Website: home-depot
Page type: review-order
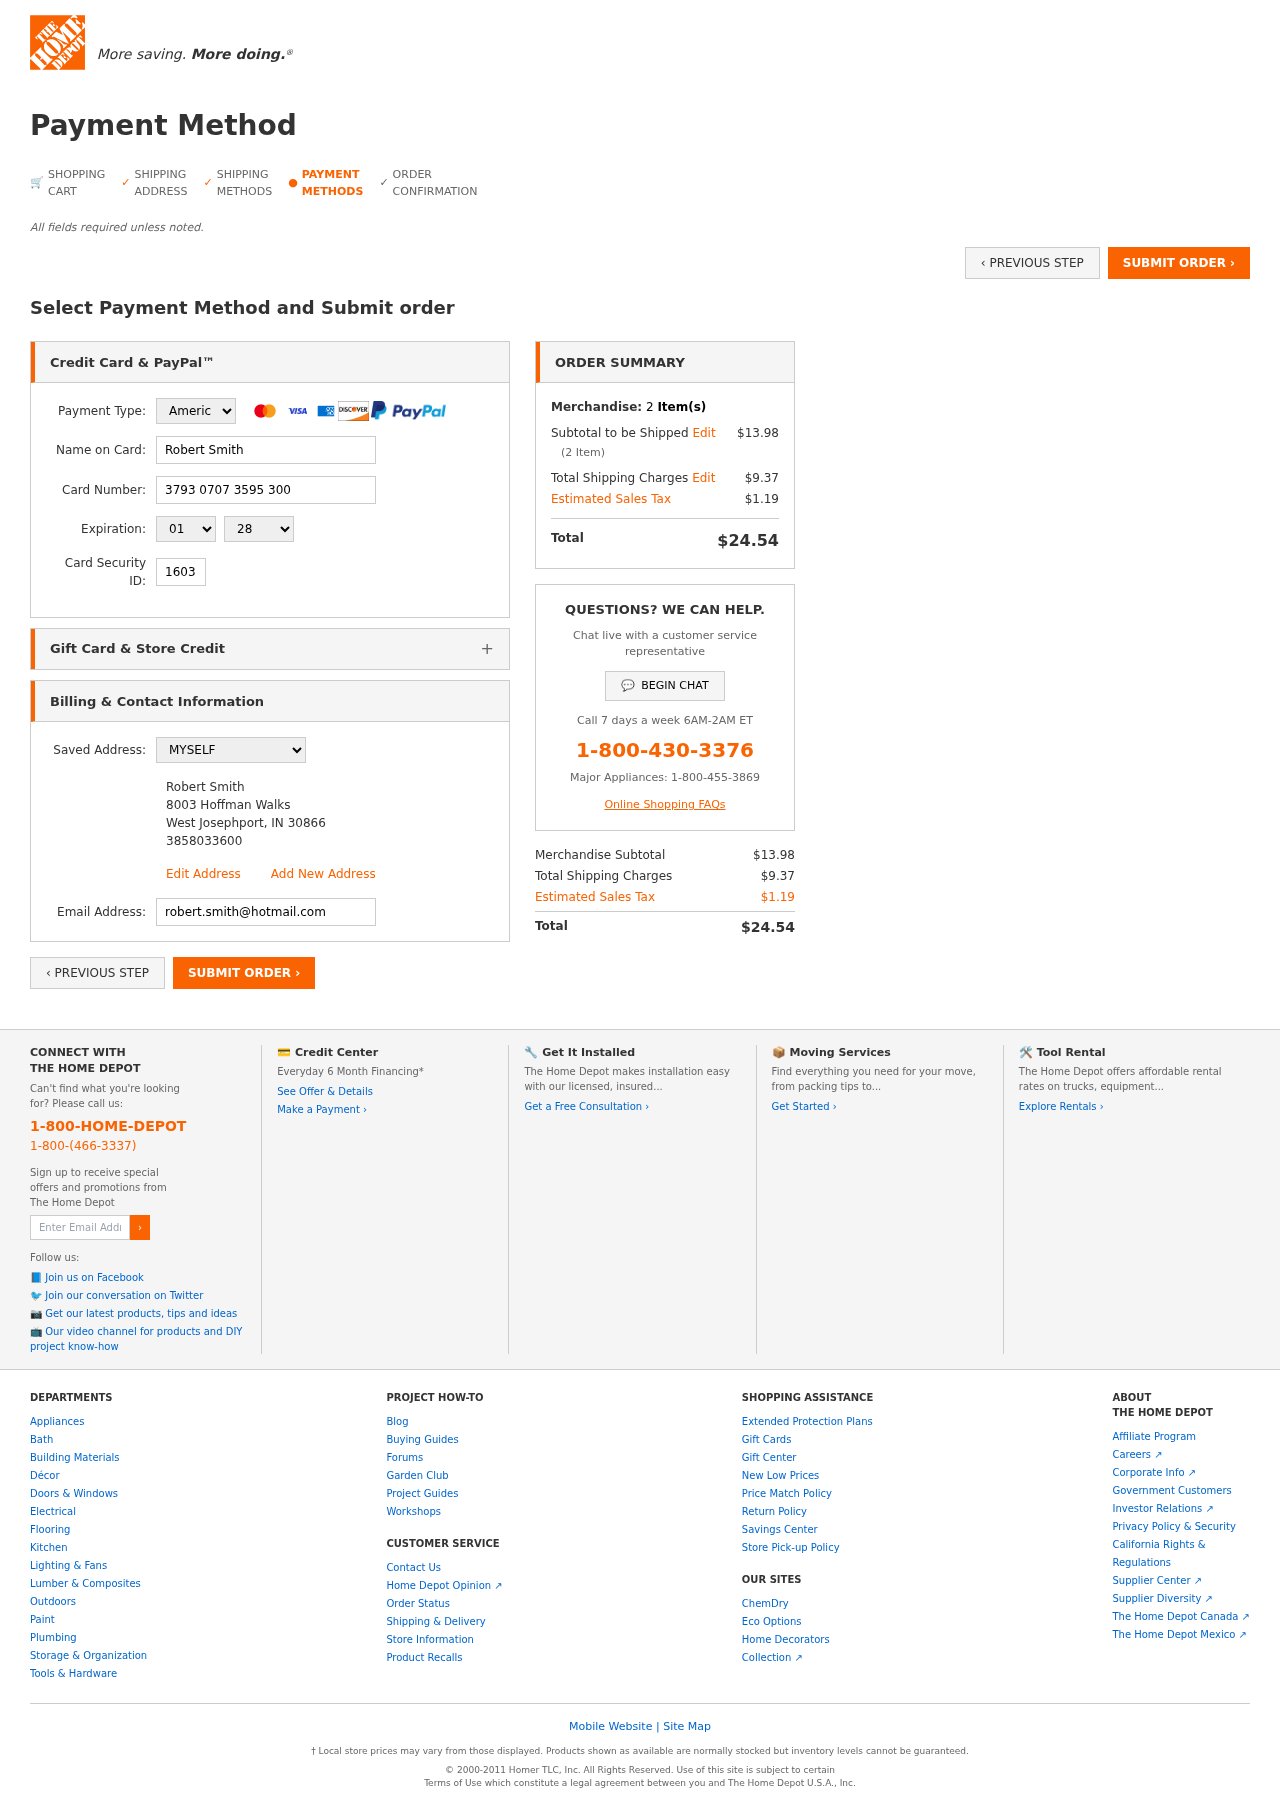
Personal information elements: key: PII_CARD_CVV
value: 1603
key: PII_CARD_EXPIRY_MONTH
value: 01
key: PII_CARD_EXPIRY_YEAR
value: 28
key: PII_CARD_NUMBER
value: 3793 0707 3595 300
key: PII_CARD_TYPE
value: American Express
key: PII_EMAIL
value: robert.smith@hotmail.com
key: PII_FULLNAME
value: Robert Smith
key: PII_FULLNAME2
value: Robert Smith
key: PII_STREET
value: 8003 Hoffman Walks
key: PII_CITY2
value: West Josephport
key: PII_STATE_ABBR2
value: IN
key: PII_POSTCODE
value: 30866
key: PII_POSTCODE_FULL
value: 30866
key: PII_POSTCODE_NUMERIC
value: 30866
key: PII_PHONE2
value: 3858033600
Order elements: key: ORDER_NUM_ITEMS
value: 2
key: ORDER_SUBTOTAL
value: $13.98
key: ORDER_NUM_ITEMS2
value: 2
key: ORDER_SHIPPING_COST
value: $9.37
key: ORDER_TAX
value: $1.19
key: ORDER_TOTAL
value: $24.54
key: ORDER_SUBTOTAL2
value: $13.98
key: ORDER_SHIPPING_COST2
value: $9.37
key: ORDER_TAX2
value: $1.19
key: ORDER_TOTAL2
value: $24.54